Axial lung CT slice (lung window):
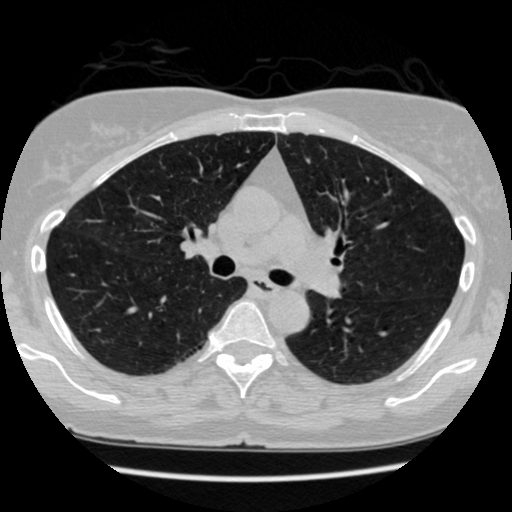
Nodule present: no